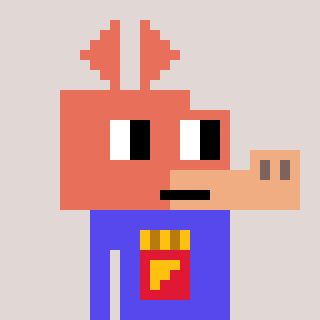
a pixel art character with square orange glasses, a aardvark-shaped head and a computerblue-colored body on a warm background